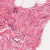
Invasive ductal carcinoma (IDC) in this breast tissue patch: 0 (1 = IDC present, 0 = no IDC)